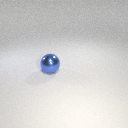
large blue metal sphere